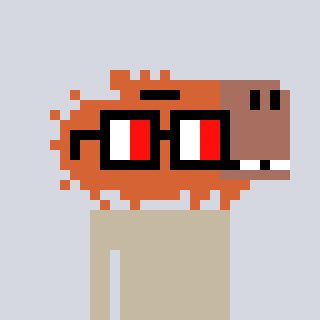
a pixel art character with square glasses with black frames and red eyes, a capybara-shaped head and a cold-colored body on a cool background